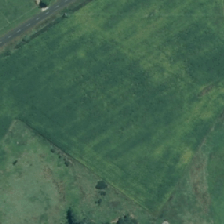
Land cover: shortrotation_cropland